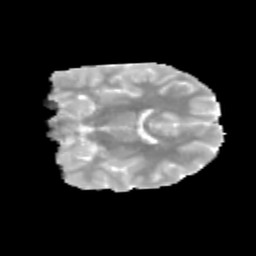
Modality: MD
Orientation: coronal
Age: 12
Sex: female
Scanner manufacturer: siemens
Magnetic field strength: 3 T
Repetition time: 3.8 s
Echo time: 0.07 s